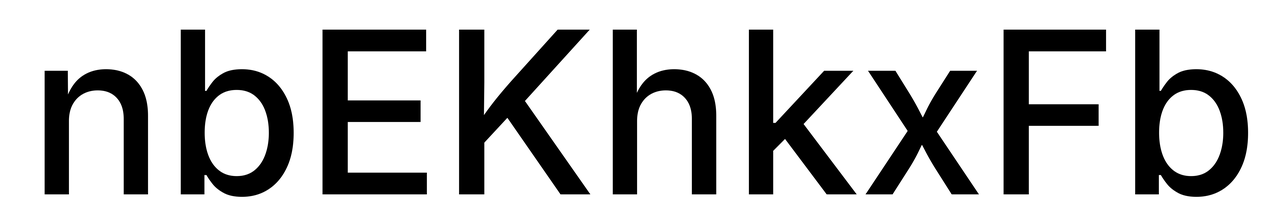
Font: Inter_Medium